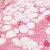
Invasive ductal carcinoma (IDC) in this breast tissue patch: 0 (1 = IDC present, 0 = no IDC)